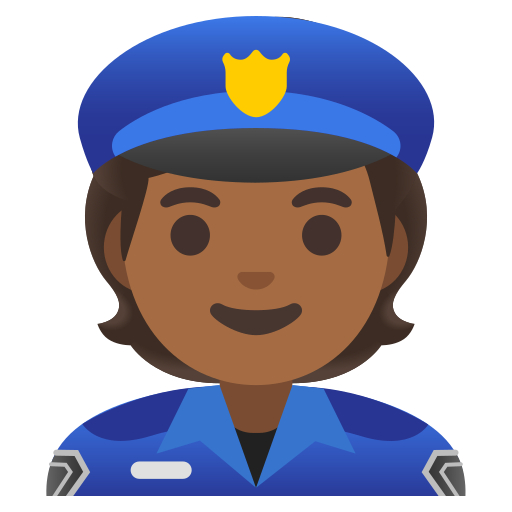
Emoji: 👮🏾